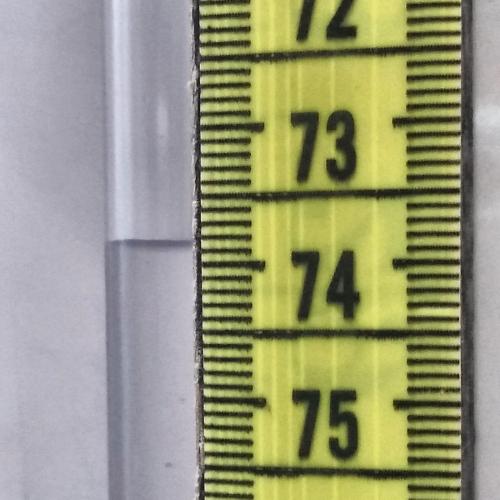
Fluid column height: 73.8 cm